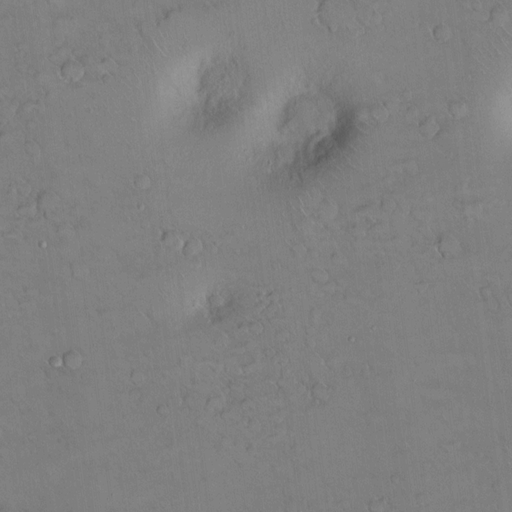
Classes present: Background, Cone